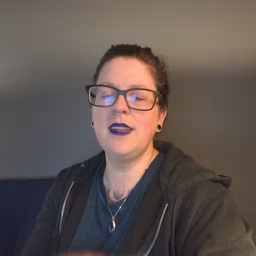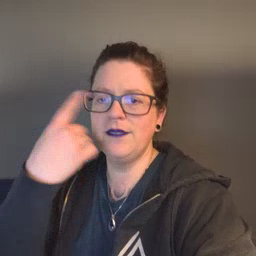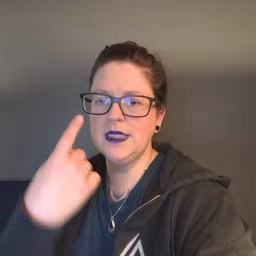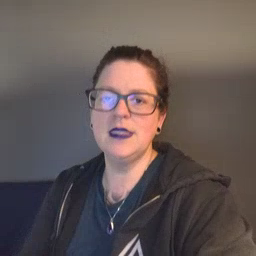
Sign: face